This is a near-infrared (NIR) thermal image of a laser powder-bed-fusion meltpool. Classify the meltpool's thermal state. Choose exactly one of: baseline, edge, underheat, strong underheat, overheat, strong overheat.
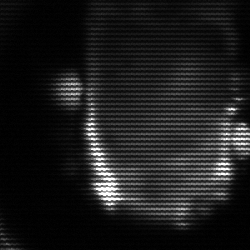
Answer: baseline